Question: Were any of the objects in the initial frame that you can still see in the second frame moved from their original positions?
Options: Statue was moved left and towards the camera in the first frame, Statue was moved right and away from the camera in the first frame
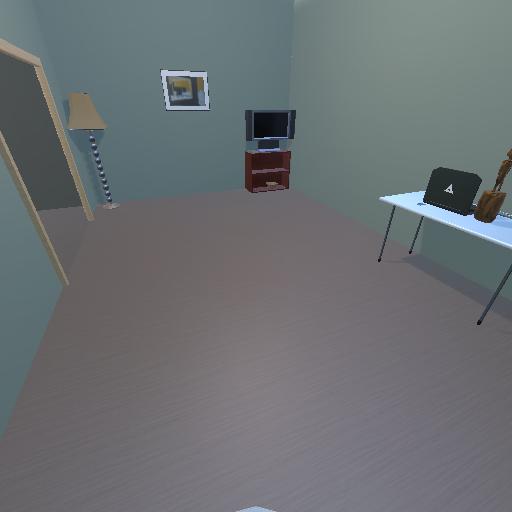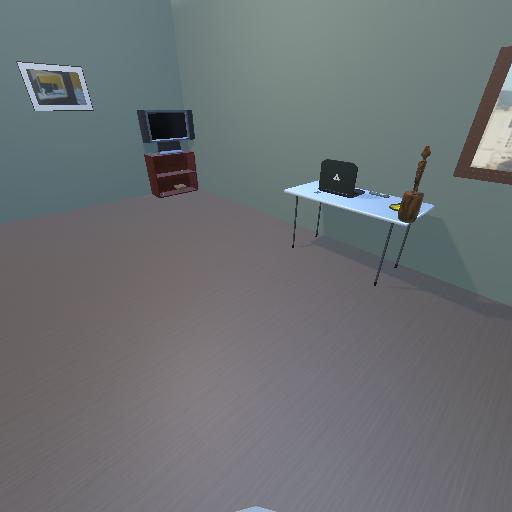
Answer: Statue was moved left and towards the camera in the first frame